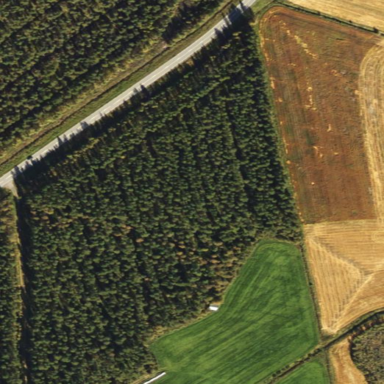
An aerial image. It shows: Mixed forest with various types of leaves.